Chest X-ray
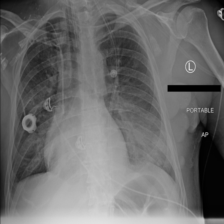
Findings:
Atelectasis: negative
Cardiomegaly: negative
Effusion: negative
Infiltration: negative
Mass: negative
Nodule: negative
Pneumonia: negative
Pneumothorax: negative
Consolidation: positive
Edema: negative
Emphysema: negative
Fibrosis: negative
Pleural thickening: negative
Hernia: negative